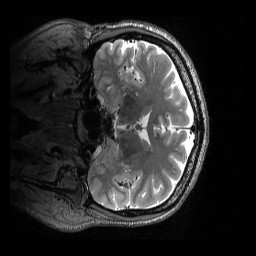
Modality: T2w
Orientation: coronal
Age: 52
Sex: male
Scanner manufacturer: siemens
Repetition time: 3.2 s